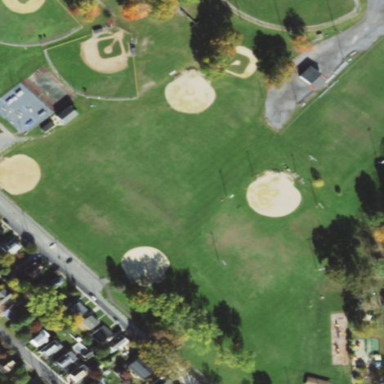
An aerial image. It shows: Recreation ground that serves as park.